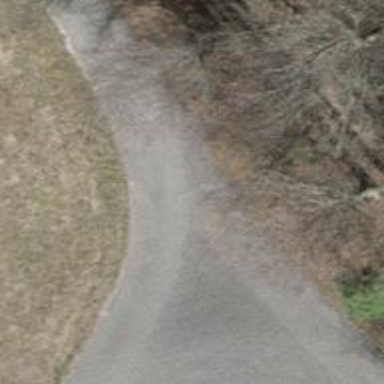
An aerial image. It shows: Well-maintained track road of grade 1.